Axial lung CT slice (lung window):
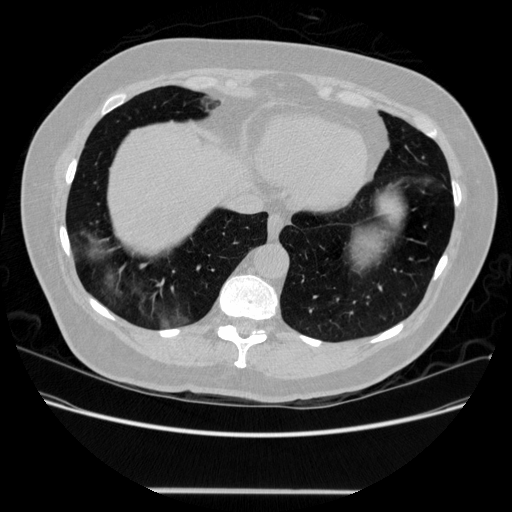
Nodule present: no